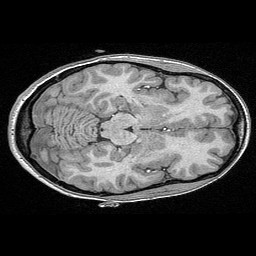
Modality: T1w
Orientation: axial